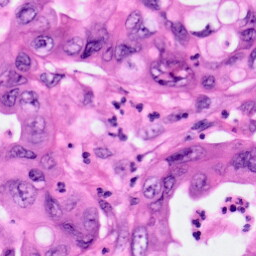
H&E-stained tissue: Pancreatic